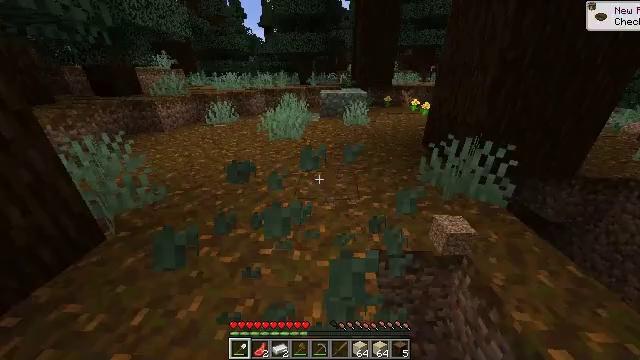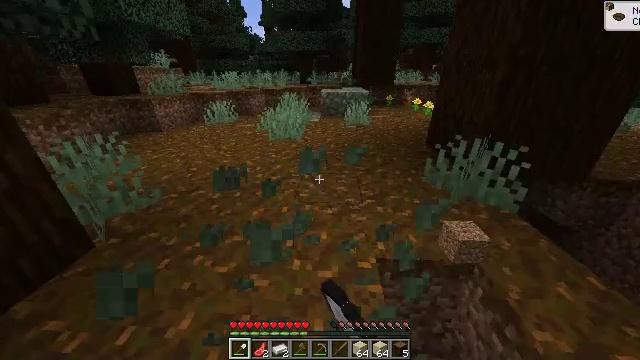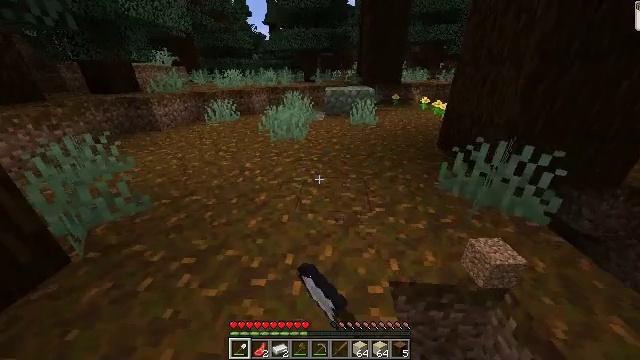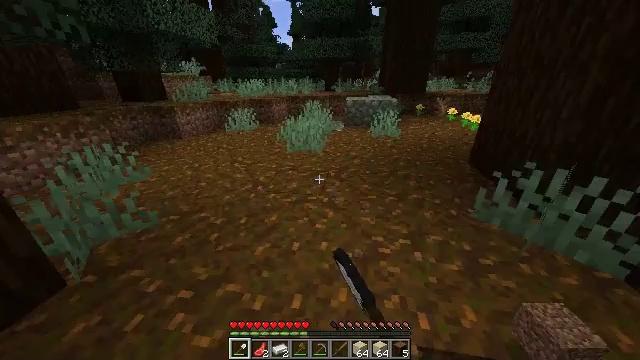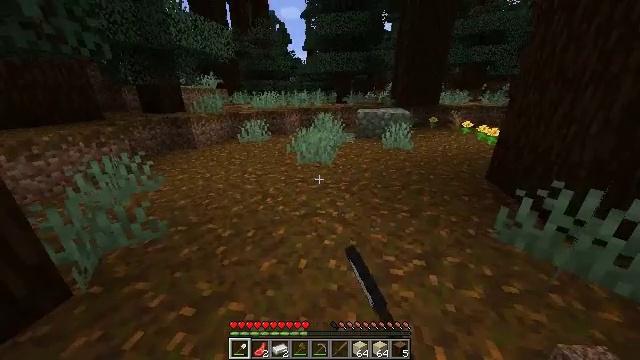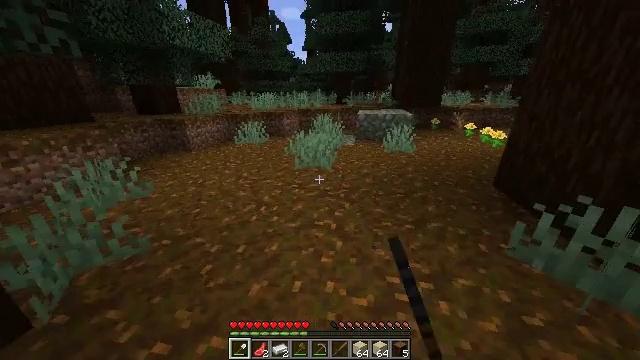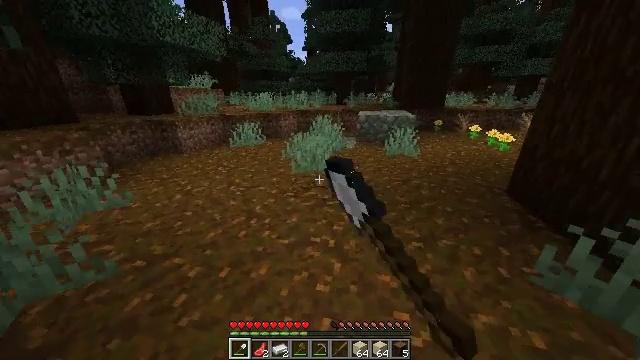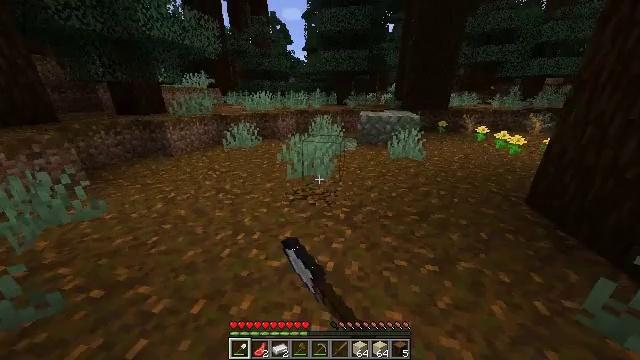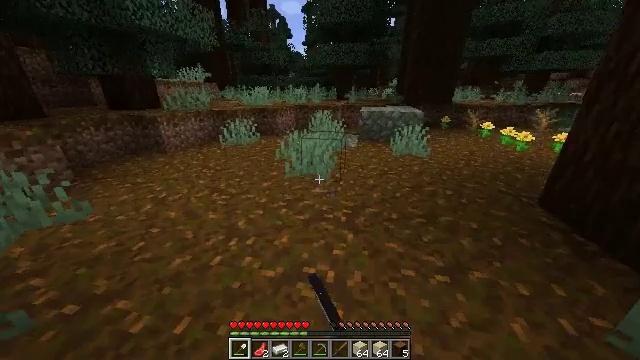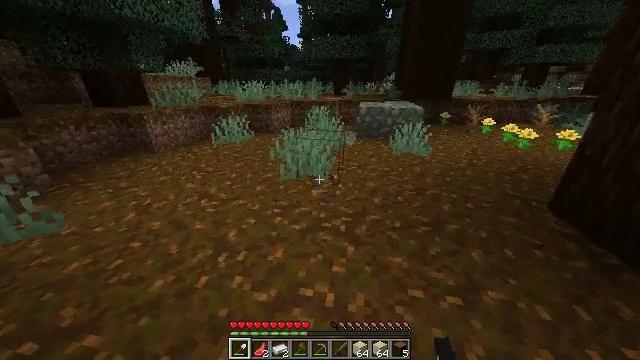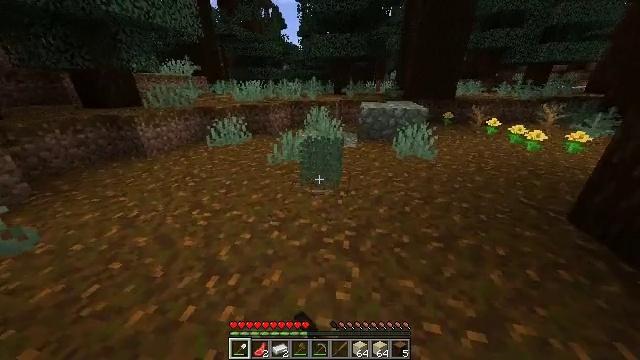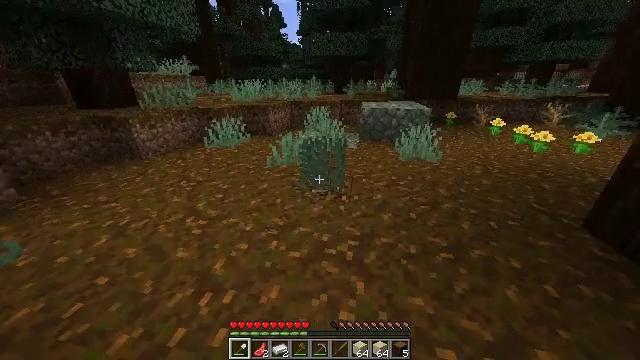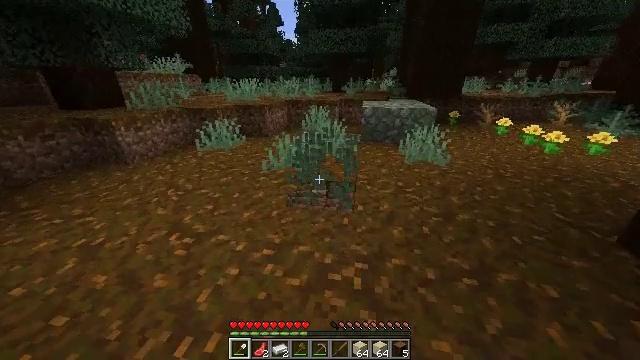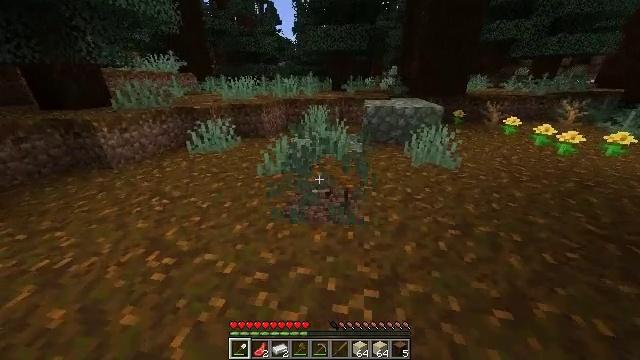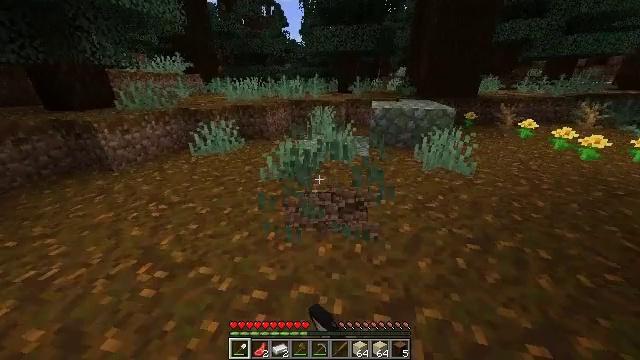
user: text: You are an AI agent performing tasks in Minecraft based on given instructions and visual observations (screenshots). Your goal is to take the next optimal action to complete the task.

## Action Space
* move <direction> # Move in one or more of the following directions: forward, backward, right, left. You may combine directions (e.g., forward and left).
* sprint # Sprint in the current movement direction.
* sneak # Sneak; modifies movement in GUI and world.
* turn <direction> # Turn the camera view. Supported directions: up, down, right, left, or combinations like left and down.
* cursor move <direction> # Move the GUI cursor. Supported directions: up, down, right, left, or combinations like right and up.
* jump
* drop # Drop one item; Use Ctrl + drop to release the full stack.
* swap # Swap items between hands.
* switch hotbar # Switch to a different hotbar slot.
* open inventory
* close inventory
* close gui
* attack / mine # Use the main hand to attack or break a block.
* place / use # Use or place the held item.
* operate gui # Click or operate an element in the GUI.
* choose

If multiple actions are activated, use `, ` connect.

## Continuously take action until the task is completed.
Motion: motion action
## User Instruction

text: Mine the grass in the plains.
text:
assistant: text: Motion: move forward, sprint
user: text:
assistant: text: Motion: move forward, sprint, turn left
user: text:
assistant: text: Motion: move forward, sprint, turn left and up
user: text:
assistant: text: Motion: move forward, sprint, turn left and up
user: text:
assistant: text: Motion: move forward, sprint, attack / mine
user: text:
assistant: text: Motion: move forward, sprint, attack / mine
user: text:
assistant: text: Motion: move forward, sprint, attack / mine
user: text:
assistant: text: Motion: move forward, sprint, turn down
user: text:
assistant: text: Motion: move forward, sprint, turn down, attack / mine
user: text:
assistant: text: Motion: move forward, sprint, attack / mine
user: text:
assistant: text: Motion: move forward, sprint, attack / mine
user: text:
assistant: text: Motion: move forward, sprint, attack / mine
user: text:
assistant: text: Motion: move forward, sprint, attack / mine
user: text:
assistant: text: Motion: move forward, sprint, turn left, attack / mine
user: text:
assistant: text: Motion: sprint